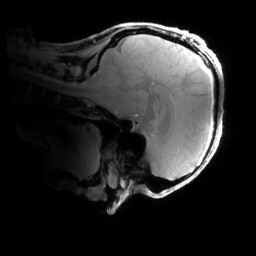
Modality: PDw
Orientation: sagittal
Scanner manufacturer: siemens
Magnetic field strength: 6.98 T
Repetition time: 1.34 s
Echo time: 0.00266 s